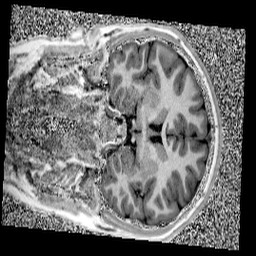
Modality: UNIT1
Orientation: coronal
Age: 13
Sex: male
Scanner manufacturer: siemens
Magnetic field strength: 3 T
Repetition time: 4 s
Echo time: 0.00299 s